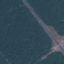
Land use / land cover: Highway